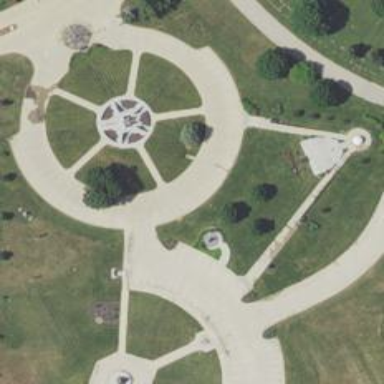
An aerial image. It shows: Historical war memorial.